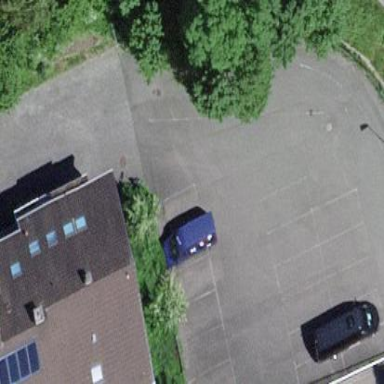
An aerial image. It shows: Parking area with surface.